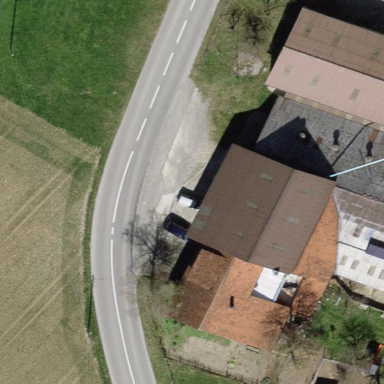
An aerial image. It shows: Gabled barn with dimgray roof along the orientation.